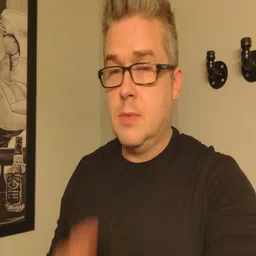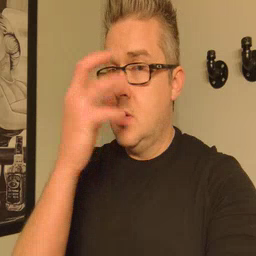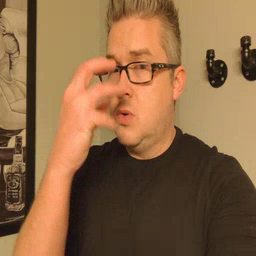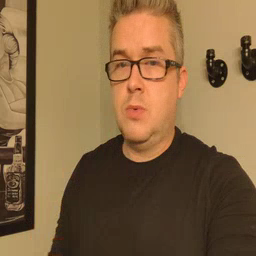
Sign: clown